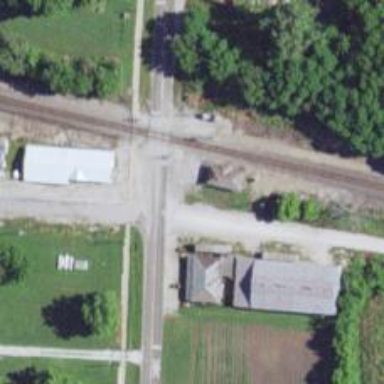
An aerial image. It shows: Level crossing along the railway.